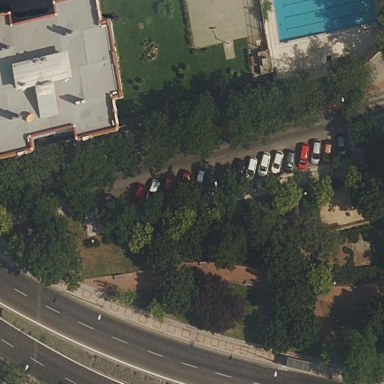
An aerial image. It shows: Park.